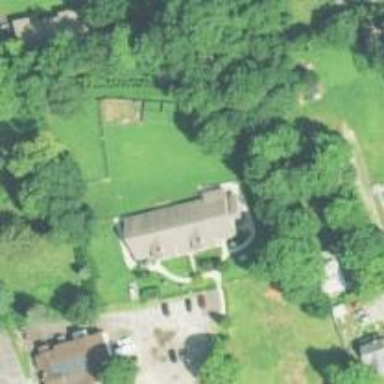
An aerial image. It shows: Animal shelter.